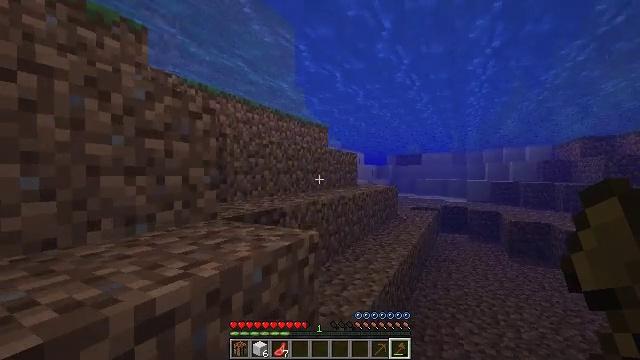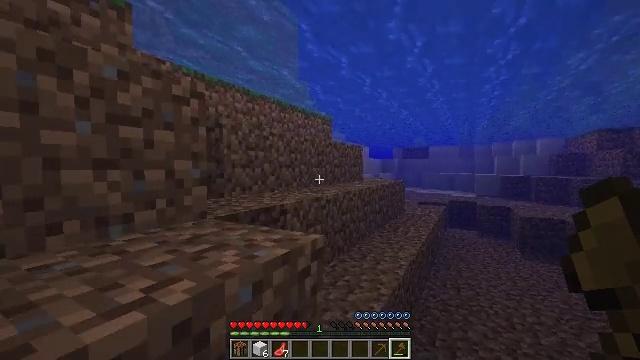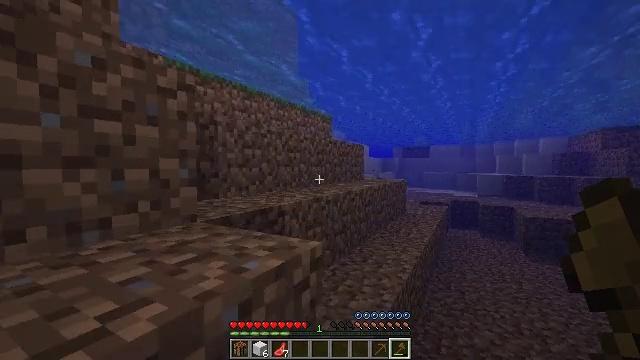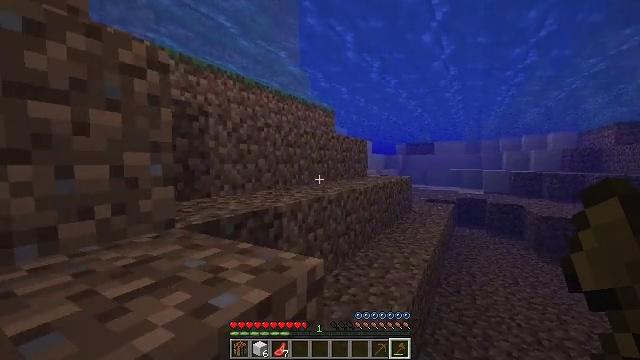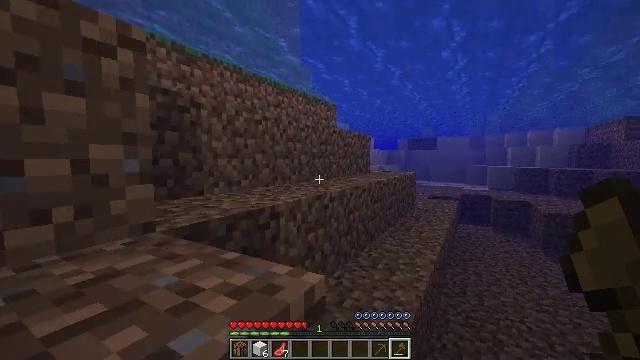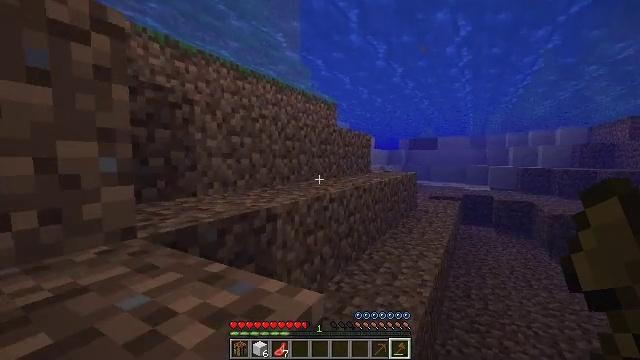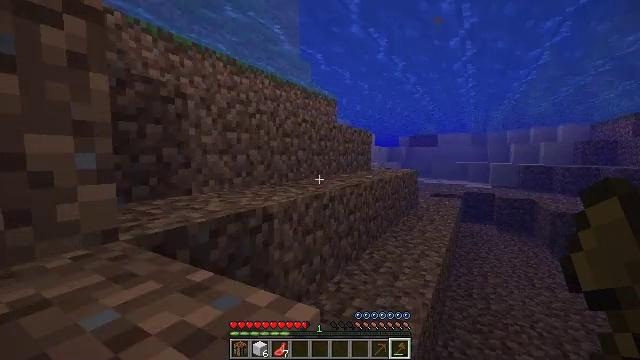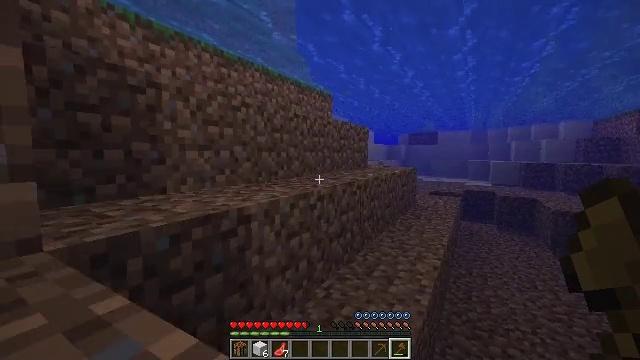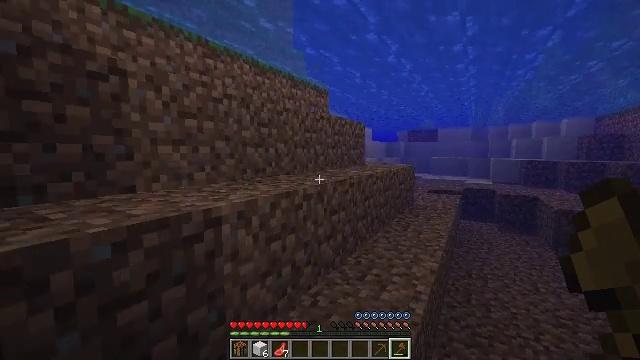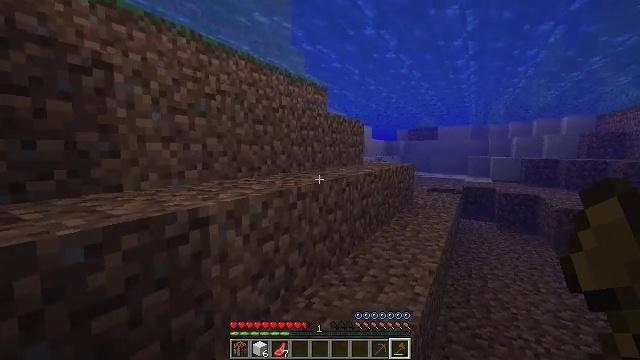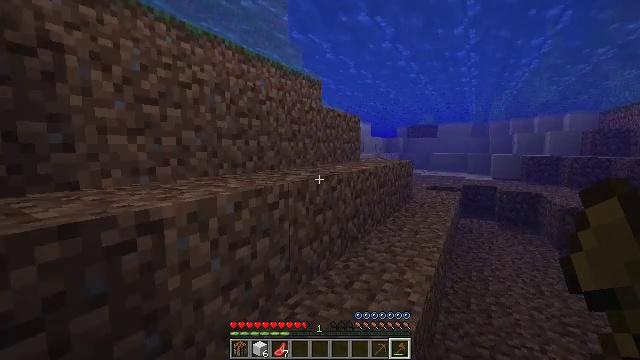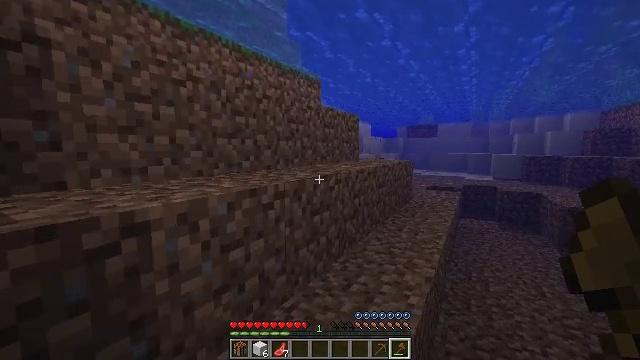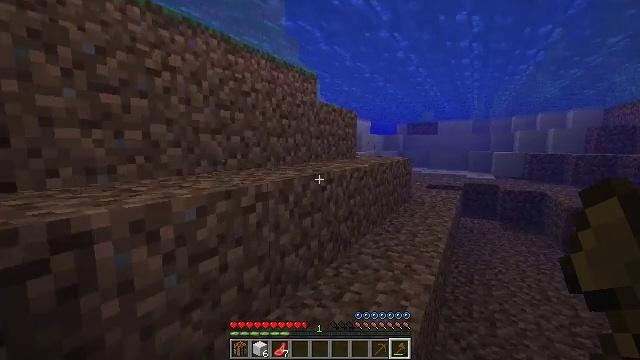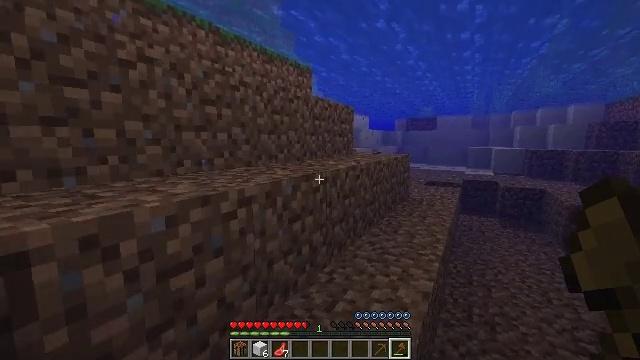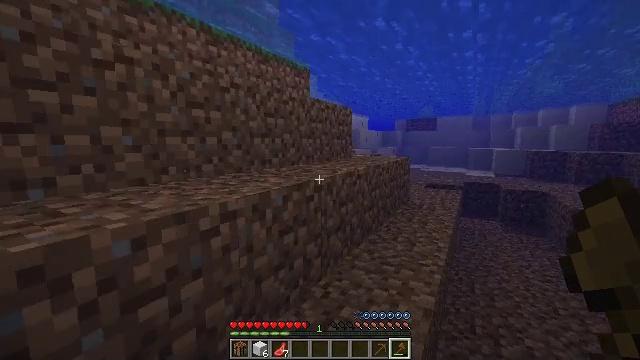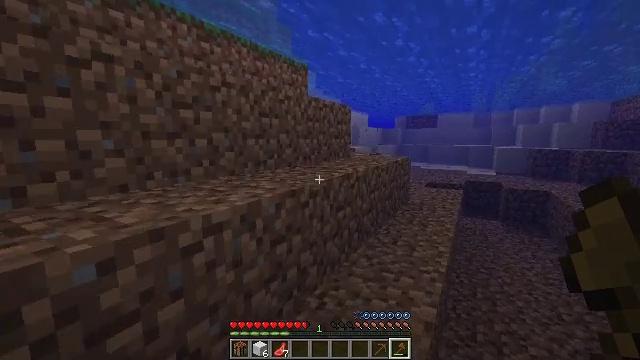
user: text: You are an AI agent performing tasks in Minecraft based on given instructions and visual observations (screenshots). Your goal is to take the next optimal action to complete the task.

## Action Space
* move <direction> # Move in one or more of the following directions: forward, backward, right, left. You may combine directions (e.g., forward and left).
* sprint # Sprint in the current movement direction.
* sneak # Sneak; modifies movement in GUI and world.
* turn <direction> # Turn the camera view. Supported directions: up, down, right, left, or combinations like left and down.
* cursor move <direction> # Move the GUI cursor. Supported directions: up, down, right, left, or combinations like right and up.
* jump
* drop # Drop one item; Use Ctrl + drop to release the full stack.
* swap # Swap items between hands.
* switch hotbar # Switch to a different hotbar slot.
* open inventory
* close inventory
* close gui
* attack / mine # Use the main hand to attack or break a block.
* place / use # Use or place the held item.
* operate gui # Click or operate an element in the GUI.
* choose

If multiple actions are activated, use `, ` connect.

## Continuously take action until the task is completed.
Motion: motion action
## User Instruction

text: Break the kelp plant in the ocean.
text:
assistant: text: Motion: move forward, turn down
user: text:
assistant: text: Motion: move forward
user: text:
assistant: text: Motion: move forward
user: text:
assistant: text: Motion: move forward
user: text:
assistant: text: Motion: move forward
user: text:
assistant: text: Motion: move forward
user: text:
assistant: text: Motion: move forward
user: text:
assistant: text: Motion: move forward
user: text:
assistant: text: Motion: move forward
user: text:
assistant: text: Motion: move forward
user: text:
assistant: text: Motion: move forward
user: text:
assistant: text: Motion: move forward, jump
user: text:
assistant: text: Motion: move forward, turn down, jump
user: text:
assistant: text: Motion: move forward, jump
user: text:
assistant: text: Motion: move forward, jump
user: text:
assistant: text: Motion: move forward, jump
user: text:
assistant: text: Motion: move forward, jump
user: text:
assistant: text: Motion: move forward, jump
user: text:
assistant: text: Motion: move forward, jump
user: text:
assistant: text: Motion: move forward, jump
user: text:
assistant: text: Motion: move forward, jump
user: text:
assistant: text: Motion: move forward, jump
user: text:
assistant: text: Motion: move forward, jump
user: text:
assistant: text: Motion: move forward, turn left, jump
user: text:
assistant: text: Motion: move forward, sprint, turn left, jump
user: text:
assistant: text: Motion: move forward, sprint, turn left, jump
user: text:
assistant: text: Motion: move forward, sprint, turn left, jump
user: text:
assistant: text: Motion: move forward, sprint, turn left, jump
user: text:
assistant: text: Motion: move forward, sprint, turn left, jump
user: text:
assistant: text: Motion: move forward, sprint, turn left, jump